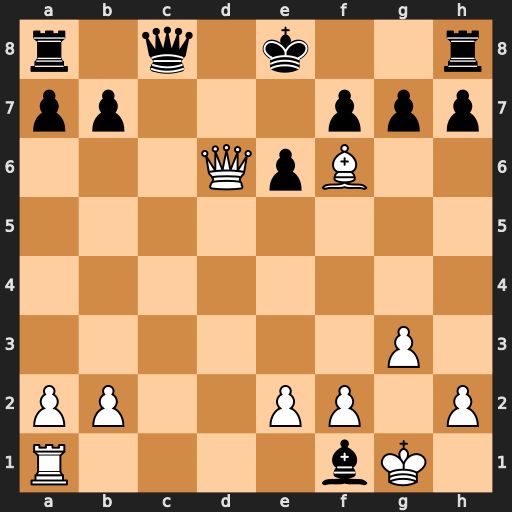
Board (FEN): r1q1k2r/pp3ppp/3QpB2/8/8/6P1/PP2PP1P/R4bK1
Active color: w
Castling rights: kq
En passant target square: -
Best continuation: Qe7#